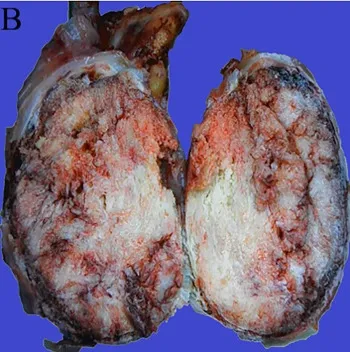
Gross pathological examination. Bleeding and calcification were visible in the transverse section (B).
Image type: pathology (h&e)